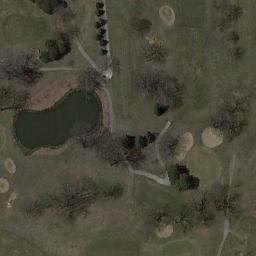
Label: golf_course